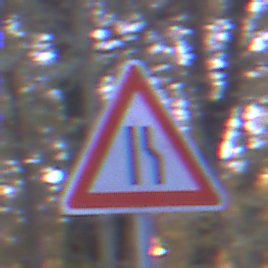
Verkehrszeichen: EinseitigVerengteFahrbahnRechts
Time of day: Night
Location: Outdoor (Suburban)
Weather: PartlyCloudy
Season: NotSpecified
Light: Artificial